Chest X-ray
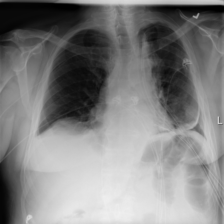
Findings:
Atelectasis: negative
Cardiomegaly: negative
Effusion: negative
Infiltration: negative
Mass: negative
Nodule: negative
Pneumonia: negative
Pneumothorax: positive
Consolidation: negative
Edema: negative
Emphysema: negative
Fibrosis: negative
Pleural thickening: negative
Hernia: negative